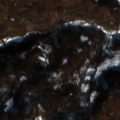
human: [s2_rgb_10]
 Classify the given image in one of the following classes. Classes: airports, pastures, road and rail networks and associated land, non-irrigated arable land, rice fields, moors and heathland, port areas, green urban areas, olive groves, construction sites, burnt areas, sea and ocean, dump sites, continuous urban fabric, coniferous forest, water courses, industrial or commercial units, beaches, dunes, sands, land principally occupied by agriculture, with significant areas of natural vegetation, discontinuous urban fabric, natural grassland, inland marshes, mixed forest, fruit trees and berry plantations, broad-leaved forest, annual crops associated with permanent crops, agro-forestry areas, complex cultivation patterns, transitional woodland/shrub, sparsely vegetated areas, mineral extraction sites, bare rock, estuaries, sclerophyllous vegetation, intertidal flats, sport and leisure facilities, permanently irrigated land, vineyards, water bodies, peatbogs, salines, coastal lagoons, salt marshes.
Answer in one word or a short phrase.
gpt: land principally occupied by agriculture, with significant areas of natural vegetation, broad-leaved forest, transitional woodland/shrub